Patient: sex F, age 76
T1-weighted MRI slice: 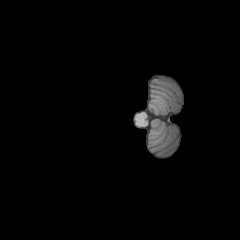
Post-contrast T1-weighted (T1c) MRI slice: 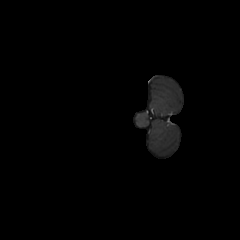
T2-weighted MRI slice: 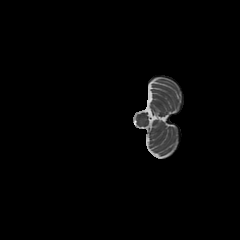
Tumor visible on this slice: no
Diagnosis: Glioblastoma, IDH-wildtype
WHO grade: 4